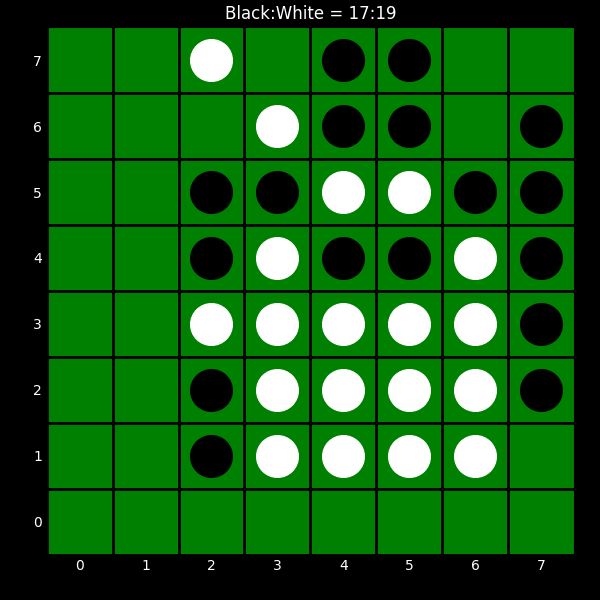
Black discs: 17
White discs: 19